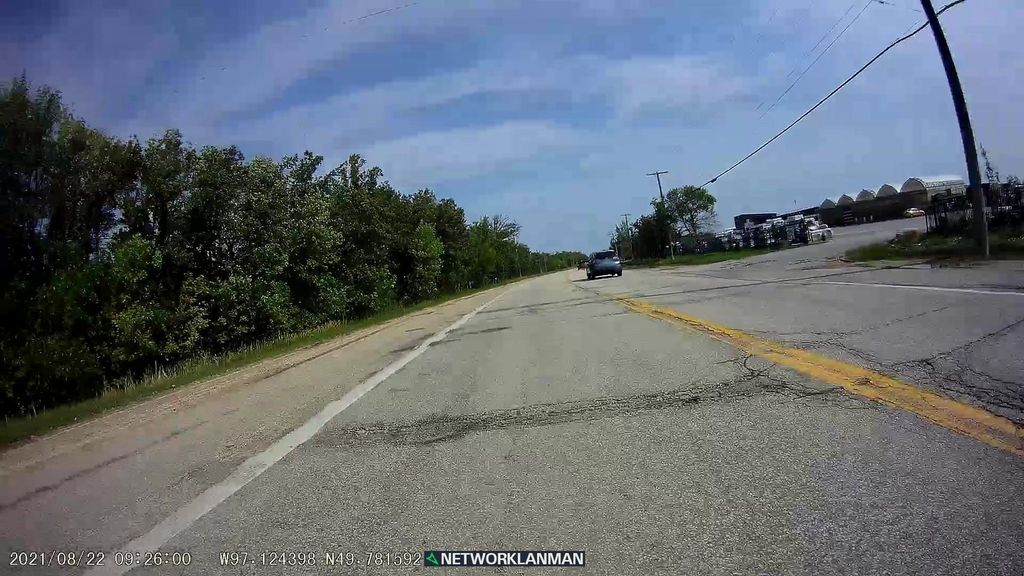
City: winnipeg